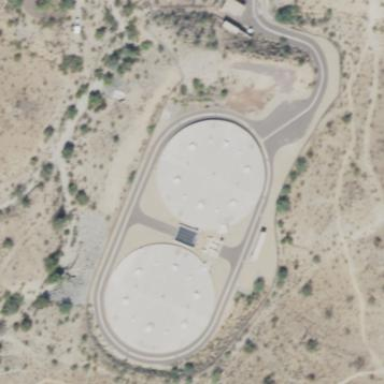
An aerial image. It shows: Industrial building with storage tank holding water.